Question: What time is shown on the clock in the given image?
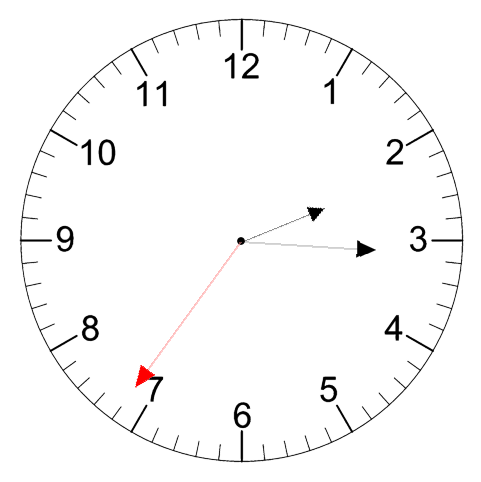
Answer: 02:15:36